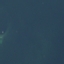
Label: SeaLake